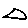
Label: triangle